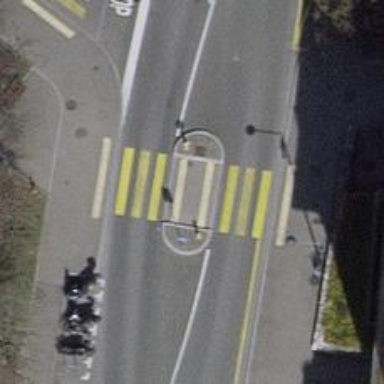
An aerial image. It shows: Marked road crossing with pedestrian island.